Field crop: maize
Growth stage: 2
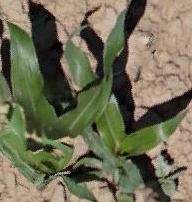
Species: maize